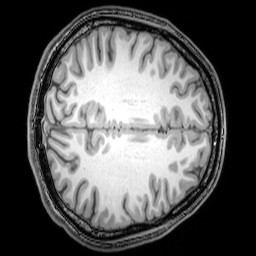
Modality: T1w
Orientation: axial
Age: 24
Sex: male
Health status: healthy
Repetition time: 0.081 s
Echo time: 0.037 s